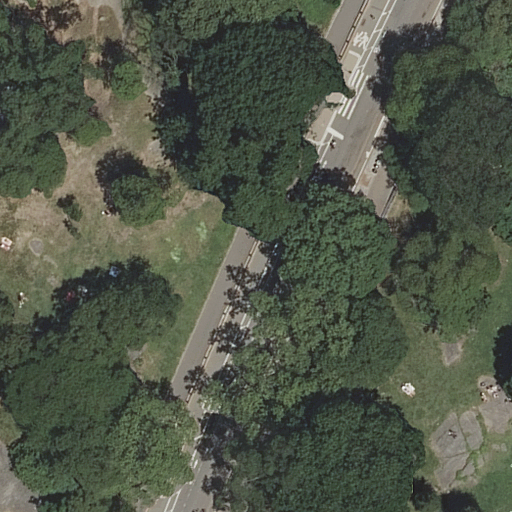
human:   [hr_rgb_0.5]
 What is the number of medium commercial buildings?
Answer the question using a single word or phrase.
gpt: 0

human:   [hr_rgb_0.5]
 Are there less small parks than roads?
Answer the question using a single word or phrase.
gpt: yes

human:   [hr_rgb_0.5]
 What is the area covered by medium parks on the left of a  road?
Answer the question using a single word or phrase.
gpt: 0m2

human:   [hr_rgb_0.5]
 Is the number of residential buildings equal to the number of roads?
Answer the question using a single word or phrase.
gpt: no

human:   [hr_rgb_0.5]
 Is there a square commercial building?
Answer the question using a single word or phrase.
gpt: no

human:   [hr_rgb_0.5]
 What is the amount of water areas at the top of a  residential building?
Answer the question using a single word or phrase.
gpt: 0

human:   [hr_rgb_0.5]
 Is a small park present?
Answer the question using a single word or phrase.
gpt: no

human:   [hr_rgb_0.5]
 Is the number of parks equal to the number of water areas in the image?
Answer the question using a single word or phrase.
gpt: no

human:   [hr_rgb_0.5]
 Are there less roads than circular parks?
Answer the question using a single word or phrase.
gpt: no

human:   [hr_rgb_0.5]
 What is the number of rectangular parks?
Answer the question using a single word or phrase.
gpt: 1

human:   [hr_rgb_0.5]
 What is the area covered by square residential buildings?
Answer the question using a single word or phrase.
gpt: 0m2

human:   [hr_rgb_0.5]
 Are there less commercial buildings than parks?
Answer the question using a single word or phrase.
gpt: yes

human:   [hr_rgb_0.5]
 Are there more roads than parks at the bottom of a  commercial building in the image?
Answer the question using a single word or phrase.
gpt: yes

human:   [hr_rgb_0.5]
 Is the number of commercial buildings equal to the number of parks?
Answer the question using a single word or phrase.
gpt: no

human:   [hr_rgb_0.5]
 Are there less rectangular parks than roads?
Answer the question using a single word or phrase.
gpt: yes

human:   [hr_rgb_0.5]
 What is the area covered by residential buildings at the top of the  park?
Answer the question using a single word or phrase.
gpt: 0m2

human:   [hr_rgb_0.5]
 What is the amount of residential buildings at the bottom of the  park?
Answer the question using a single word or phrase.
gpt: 0

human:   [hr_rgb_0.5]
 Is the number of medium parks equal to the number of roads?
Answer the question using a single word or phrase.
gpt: no

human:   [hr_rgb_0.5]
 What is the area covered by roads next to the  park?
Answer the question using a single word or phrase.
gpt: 0m2

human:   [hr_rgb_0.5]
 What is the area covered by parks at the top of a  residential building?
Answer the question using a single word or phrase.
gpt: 0m2

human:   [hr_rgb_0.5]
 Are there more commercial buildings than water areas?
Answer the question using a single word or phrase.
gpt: no

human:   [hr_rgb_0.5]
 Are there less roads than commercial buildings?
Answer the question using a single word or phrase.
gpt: no

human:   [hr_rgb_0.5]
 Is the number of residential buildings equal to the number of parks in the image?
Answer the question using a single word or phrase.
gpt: no

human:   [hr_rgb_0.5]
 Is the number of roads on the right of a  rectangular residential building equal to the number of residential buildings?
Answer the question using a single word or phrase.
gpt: yes

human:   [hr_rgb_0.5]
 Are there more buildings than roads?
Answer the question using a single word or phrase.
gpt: no

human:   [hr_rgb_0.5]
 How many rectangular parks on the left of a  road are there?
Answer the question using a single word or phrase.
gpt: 1

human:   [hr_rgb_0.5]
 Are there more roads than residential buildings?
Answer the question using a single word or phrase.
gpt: yes

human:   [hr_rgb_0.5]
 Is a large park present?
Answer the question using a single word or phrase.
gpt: yes

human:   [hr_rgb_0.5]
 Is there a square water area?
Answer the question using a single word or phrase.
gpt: no

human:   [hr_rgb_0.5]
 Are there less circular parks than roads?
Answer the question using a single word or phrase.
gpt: yes

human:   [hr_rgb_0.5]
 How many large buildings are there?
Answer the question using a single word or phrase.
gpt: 0

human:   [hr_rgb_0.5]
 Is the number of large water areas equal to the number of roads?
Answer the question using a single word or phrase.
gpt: no

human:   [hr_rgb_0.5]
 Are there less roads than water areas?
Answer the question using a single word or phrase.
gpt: no

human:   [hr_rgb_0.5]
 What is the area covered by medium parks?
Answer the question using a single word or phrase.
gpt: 0m2

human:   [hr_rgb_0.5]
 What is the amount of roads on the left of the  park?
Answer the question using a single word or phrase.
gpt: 0

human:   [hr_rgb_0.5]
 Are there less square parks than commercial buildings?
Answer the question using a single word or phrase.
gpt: no